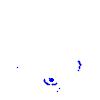
Particle: kaon